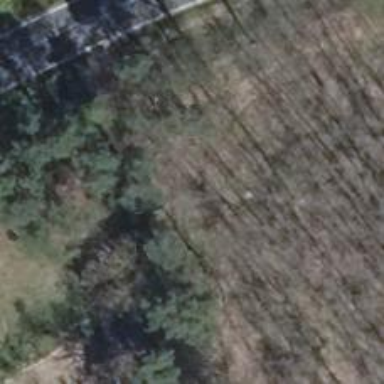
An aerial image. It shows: Grass path.